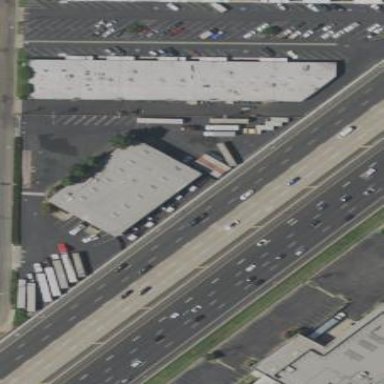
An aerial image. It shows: Commercial building.